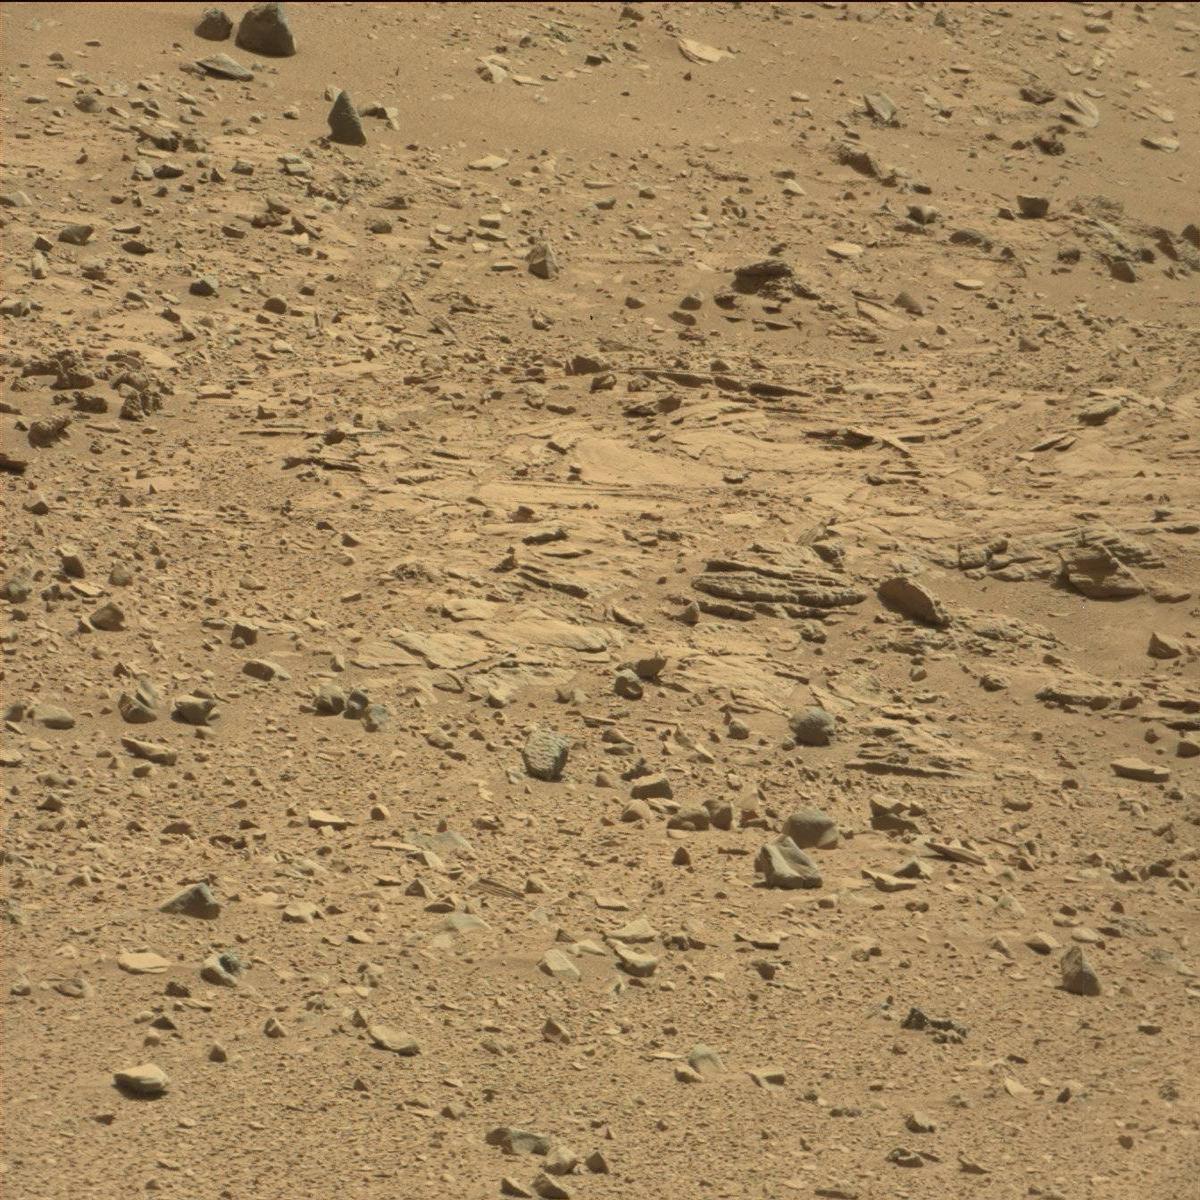
Terrain classes present: Bedrock, Rock, Sand / Soil